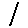
Label: line